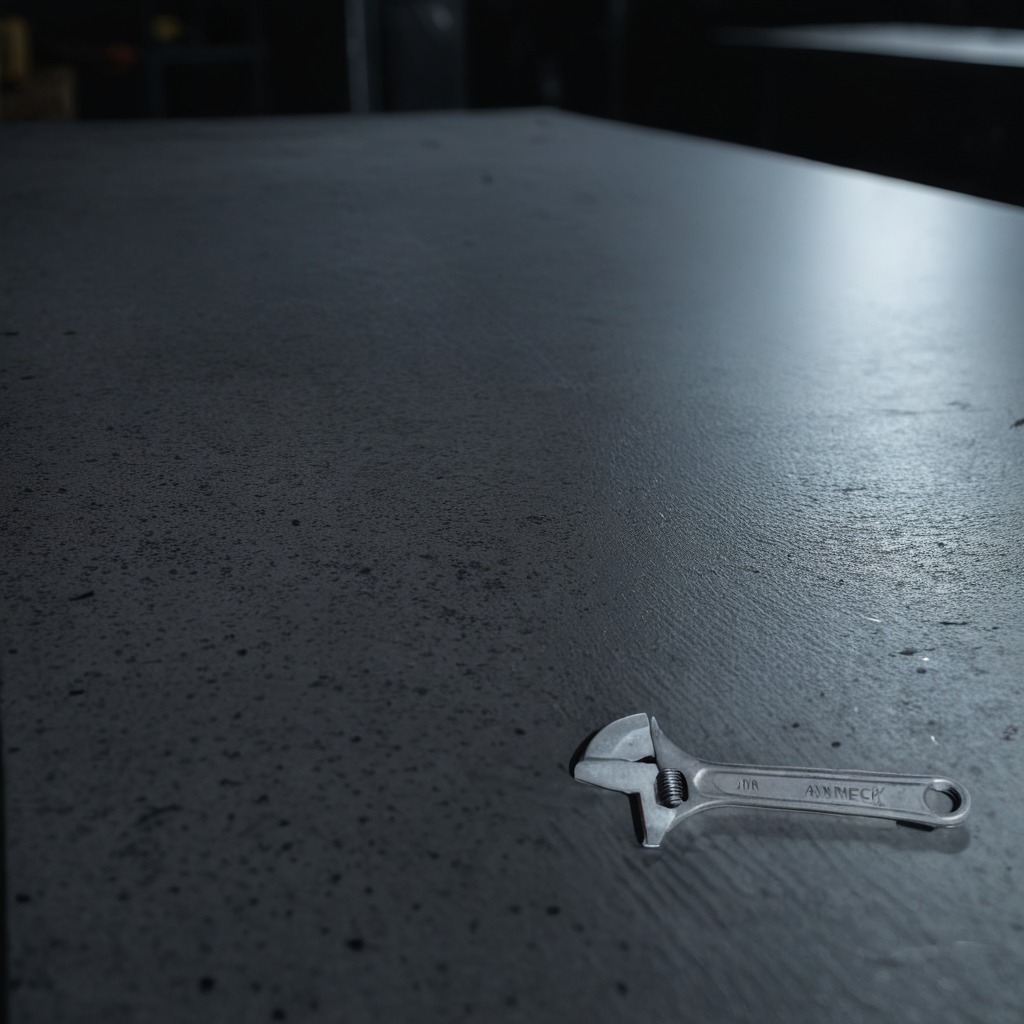
An wrench is lying on a clean granite table inside a workshop at night dim ambient light soft shadows worn but